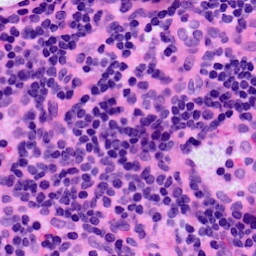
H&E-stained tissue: LymphNode